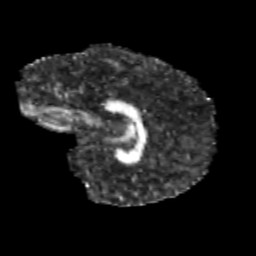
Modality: FA
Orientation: sagittal
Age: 12
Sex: male
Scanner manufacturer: siemens
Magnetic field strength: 3 T
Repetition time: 3.8 s
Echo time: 0.07 s